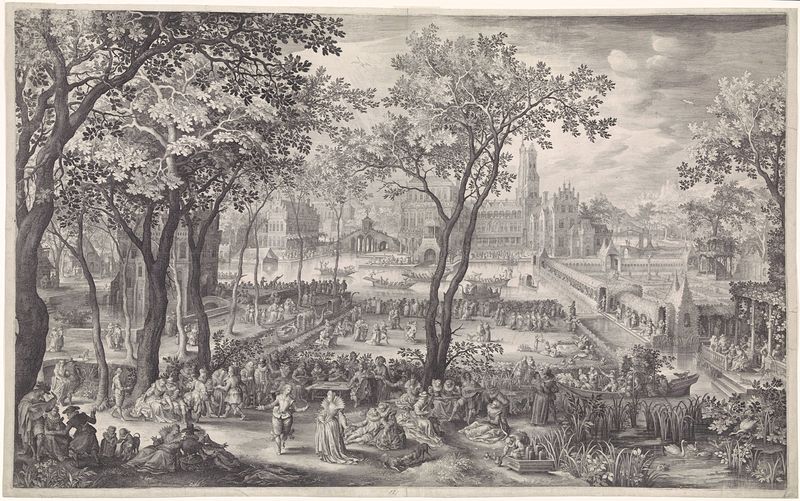
Titel: Feest in de tuin van een paleis
Künstler: Nicolaes de Bruyn
Standort: Amsterdam
Institution: Rijksmuseum
Schlagwörter: baum, blätter, himmel, laub, wasser, weiß, wolken, bäume, frauen, landschaft, menschen, see, stadt, teich, kleider, licht, männer, tisch, gebäude, gras, park, schloss, fest, barock, häuser, schilf, brücke, kirche, adel, pflanzen, england, wald, boote, kinder, turm, bassin, garten, schiffe, sommer, schwan, ansicht, grafik, graphik, hof, idylle, figuren, staffage, tor, kloster, türmchen, wasserpflanzen, idyll, druck, druckgraphik, schwarz-weiss, druckgrafik, radierung, stich, volk, wasservögel, rokokko, schwäne, hofgarten, vierung, lustgarten, stahlstich, vierkant, ungschloss, maeir